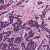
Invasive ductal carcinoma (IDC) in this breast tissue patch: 1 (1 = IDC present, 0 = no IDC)